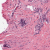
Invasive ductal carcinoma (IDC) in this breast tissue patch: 0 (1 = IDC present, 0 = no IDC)